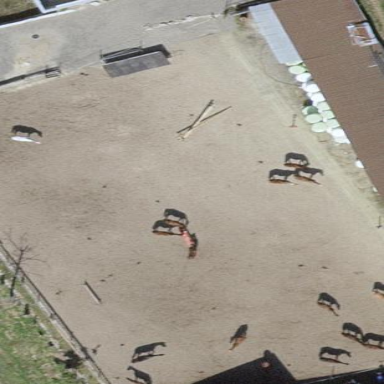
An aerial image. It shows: Equestrian pitch for leisure land sports.